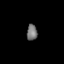
Tissue: skin
Cell type: Epithelial cells
Senescence score: 0.241
Nuclear area (px): 166
Mean DAPI intensity: 114.675